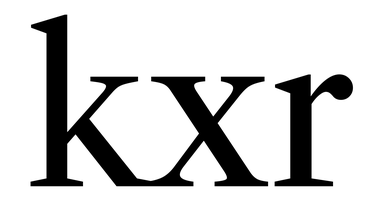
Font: LibreCaslonText_Regular